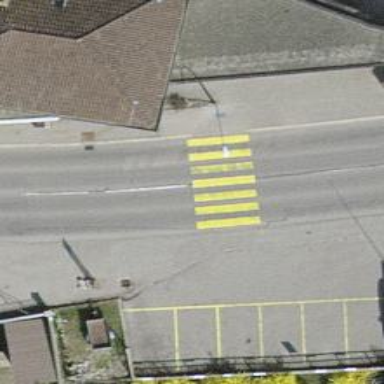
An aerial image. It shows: Marked crossing on the road.